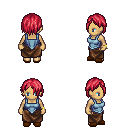
a pixel art fantasy rpg character, female body template, human, tanned skin, blue vest, robe skirt, ruby red bangs hairstyle, bracelets, brown slippers, four views (front, back, left, right), 2x2 character sprite sheet, small pixel art, hard edges, no anti-aliasing